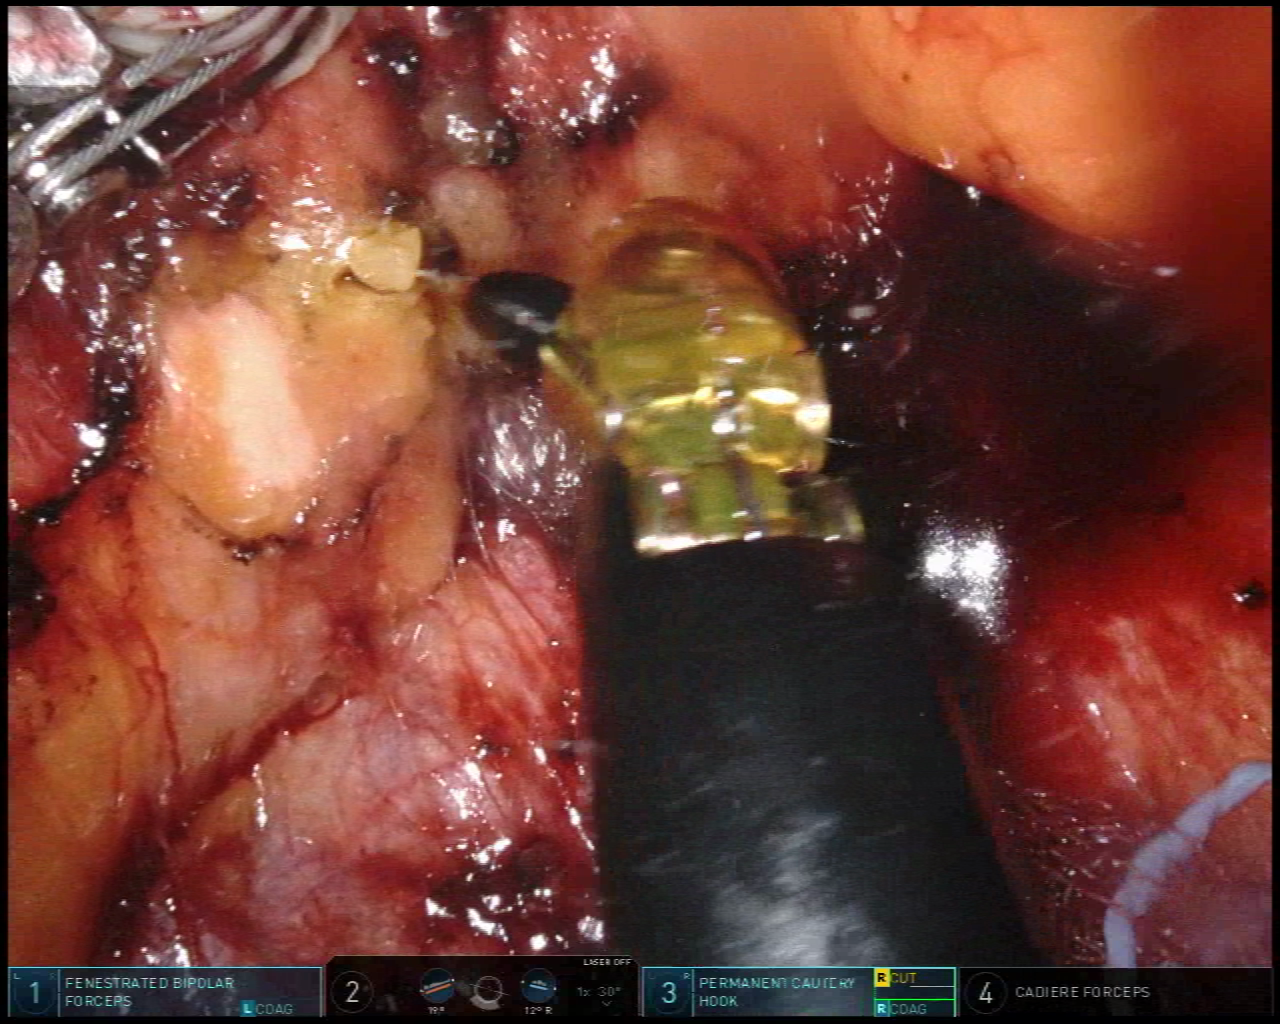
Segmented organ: pancreas
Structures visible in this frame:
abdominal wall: no
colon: no
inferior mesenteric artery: no
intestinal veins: no
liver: no
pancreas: yes
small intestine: no
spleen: no
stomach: no
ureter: no
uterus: no
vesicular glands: no